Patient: sex M, age 34
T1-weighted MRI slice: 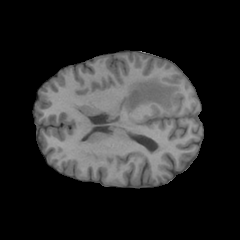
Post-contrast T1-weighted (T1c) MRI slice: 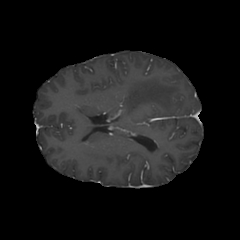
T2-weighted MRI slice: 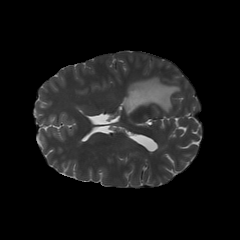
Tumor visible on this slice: yes
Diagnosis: Astrocytoma, IDH-mutant
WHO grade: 3